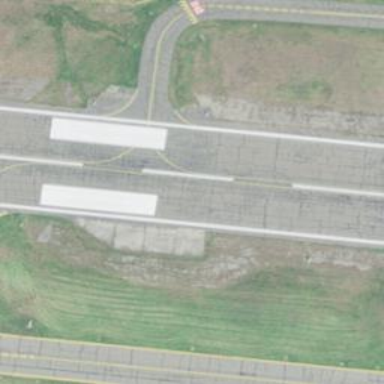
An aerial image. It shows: View of taxiway at the airport.